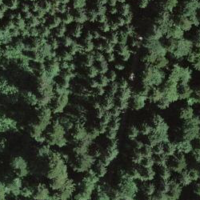
EUNIS habitat code: 43
Species observed at this site:
Acer pseudoplatanus